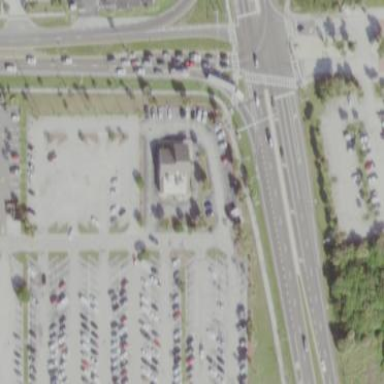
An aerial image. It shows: Restaurant.